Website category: auto
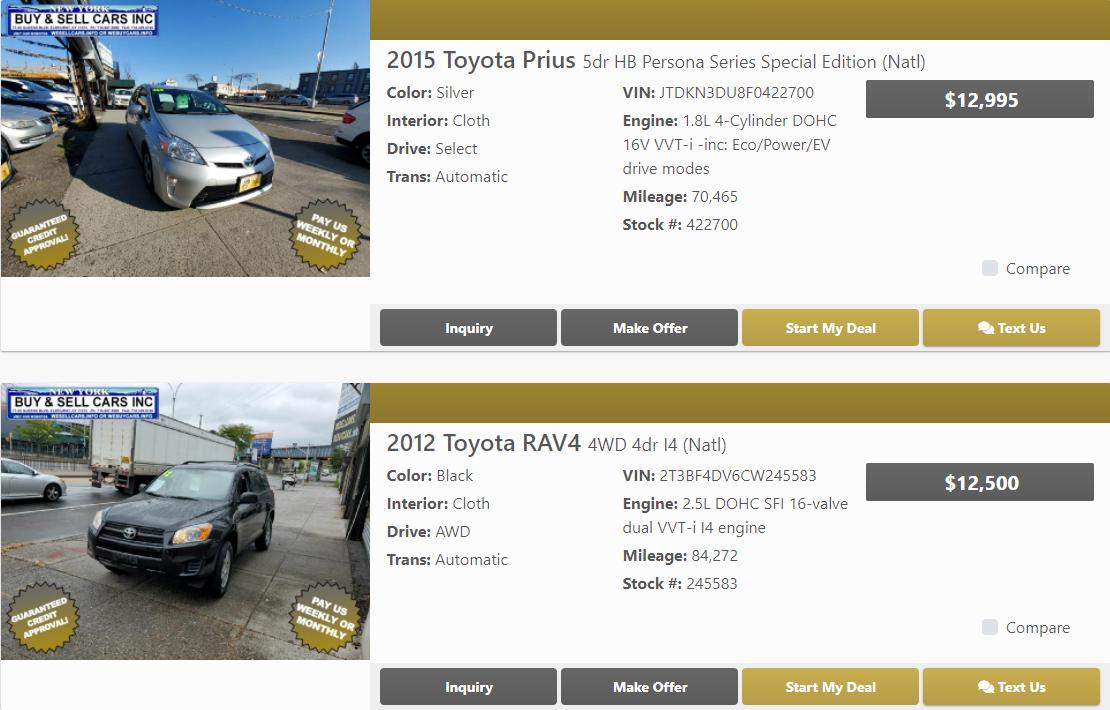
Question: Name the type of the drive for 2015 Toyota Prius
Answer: Select

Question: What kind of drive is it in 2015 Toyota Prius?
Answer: Select

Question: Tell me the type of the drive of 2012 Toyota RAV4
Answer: AWD

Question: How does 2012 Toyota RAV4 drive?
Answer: AWD

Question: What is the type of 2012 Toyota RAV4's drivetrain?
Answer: AWD

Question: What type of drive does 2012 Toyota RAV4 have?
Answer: AWD

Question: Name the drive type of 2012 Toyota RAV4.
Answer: AWD

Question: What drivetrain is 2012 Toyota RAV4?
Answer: AWD

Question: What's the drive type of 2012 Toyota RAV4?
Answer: AWD

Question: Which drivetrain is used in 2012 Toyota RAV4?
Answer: AWD

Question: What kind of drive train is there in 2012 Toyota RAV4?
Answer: AWD

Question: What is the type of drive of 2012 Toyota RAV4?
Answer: AWD

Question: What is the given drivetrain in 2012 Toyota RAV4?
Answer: AWD

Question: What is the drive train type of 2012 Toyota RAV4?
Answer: AWD

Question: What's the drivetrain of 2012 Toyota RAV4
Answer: AWD

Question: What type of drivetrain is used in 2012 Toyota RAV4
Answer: AWD

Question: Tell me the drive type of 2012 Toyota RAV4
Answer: AWD

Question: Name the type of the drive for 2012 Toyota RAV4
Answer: AWD

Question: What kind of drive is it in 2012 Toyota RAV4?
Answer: AWD

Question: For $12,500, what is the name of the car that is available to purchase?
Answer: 2012 Toyota RAV4

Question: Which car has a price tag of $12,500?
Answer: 2012 Toyota RAV4

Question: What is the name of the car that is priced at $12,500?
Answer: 2012 Toyota RAV4

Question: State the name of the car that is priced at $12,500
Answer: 2012 Toyota RAV4

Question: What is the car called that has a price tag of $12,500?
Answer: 2012 Toyota RAV4

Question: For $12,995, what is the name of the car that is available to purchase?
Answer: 2015 Toyota Prius

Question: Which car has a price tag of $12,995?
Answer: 2015 Toyota Prius

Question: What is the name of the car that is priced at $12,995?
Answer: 2015 Toyota Prius

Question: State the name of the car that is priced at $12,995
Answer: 2015 Toyota Prius

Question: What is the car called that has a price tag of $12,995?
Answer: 2015 Toyota Prius

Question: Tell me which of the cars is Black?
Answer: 2012 Toyota RAV4

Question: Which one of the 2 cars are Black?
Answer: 2012 Toyota RAV4

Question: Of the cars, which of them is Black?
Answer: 2012 Toyota RAV4

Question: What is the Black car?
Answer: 2012 Toyota RAV4

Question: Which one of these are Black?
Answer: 2012 Toyota RAV4

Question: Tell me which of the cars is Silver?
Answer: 2015 Toyota Prius

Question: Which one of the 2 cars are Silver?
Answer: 2015 Toyota Prius

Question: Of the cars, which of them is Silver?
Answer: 2015 Toyota Prius

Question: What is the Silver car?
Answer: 2015 Toyota Prius

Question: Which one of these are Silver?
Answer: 2015 Toyota Prius

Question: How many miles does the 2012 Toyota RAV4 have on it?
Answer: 84,272

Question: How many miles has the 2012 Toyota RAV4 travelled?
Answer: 84,272

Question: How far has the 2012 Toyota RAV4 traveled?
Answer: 84,272

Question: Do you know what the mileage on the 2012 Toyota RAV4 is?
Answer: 84,272

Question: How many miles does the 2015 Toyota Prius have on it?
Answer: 70,465

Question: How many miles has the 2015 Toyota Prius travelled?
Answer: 70,465

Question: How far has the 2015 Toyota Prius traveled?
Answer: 70,465

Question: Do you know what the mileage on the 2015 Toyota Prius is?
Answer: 70,465